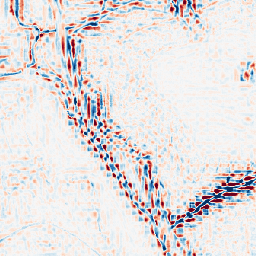
Category: wavelet
Decomposition family: wavelet_reverse_biorthogonal
Decomposition parameters: wavelet: rbio3.5
level: 3
Upsampling method: lanczos
Upsampling parameters: scale: 2
Upsampling scale: 2